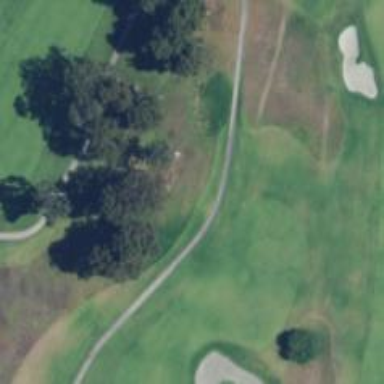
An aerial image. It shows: Path for golf carts.